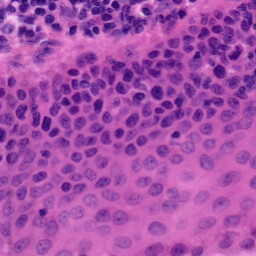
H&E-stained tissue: Tonsil